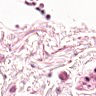
Metastatic tissue present: no